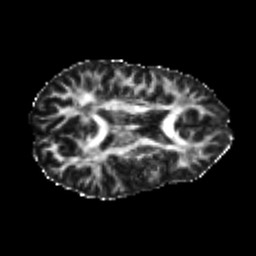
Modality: FA
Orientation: axial
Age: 23
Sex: male
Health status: healthy
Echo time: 0.074 s